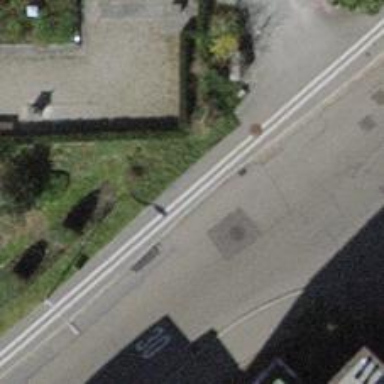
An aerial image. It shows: Kerb barrier.